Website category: sports
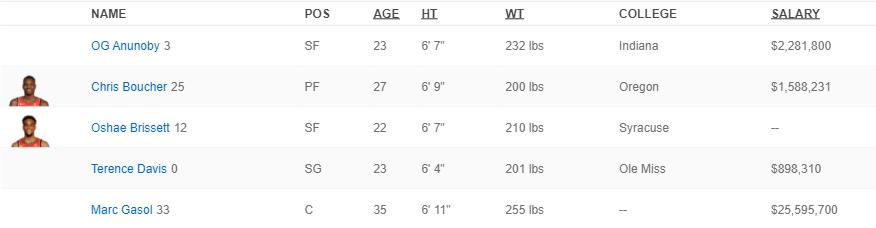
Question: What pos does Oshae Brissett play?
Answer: SF

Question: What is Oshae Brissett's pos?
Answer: SF

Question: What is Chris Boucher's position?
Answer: PF

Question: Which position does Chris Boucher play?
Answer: PF

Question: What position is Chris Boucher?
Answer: PF

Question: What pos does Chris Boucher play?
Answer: PF

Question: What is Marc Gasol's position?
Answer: C

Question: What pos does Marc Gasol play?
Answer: C

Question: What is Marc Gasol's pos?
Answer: C

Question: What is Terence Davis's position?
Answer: SG

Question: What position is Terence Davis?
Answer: SG

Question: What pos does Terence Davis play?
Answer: SG

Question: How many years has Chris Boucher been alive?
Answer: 27

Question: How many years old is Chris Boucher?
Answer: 27

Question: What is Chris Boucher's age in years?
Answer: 27

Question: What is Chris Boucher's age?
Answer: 27

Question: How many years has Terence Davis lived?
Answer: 23

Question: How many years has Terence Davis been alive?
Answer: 23

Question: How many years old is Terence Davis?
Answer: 23

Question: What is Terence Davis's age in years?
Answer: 23

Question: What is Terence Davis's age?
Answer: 23

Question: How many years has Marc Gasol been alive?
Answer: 35

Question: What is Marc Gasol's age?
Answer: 35

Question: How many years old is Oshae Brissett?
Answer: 22

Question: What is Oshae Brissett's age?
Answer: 22

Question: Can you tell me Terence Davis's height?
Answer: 6' 4"

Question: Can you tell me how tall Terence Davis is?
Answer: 6' 4"

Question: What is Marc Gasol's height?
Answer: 6' 11"

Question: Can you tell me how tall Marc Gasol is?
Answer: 6' 11"

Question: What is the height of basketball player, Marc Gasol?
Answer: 6' 11"

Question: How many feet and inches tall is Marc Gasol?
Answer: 6' 11"

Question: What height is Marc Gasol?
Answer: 6' 11"

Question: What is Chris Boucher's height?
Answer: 6' 9"

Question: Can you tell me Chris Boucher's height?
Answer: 6' 9"

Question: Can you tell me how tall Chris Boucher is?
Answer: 6' 9"

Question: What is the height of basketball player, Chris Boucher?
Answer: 6' 9"

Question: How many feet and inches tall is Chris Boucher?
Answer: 6' 9"

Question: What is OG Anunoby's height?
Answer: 6' 7"

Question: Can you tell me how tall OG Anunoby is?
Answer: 6' 7"

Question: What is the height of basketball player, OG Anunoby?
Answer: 6' 7"

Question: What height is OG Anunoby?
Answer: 6' 7"

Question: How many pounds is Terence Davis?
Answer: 201 lbs

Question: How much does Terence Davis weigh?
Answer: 201 lbs

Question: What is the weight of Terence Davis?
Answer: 201 lbs

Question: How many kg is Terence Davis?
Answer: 201 lbs

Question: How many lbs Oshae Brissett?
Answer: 210 lbs

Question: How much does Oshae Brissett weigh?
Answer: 210 lbs

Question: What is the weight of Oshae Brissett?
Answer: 210 lbs

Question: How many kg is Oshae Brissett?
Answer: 210 lbs

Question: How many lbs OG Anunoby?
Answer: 232 lbs

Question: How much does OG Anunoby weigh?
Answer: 232 lbs

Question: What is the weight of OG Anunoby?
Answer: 232 lbs

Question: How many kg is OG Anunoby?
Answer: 232 lbs

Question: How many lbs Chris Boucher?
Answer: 200 lbs

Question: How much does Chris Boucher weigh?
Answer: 200 lbs

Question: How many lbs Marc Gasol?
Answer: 255 lbs

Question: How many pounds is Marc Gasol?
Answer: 255 lbs

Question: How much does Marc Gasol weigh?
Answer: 255 lbs

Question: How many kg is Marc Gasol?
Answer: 255 lbs

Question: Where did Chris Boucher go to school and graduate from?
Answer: Oregon

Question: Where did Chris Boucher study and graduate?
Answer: Oregon

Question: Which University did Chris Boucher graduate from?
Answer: Oregon

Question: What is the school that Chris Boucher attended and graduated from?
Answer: Oregon

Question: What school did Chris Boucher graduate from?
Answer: Oregon